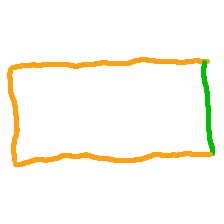
Shape: rectangle